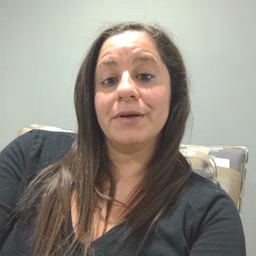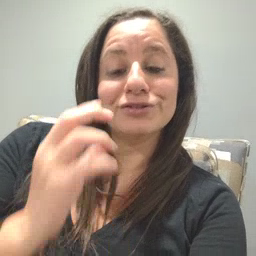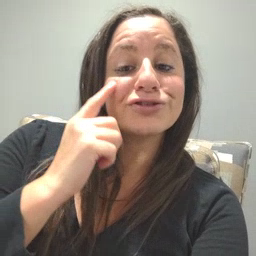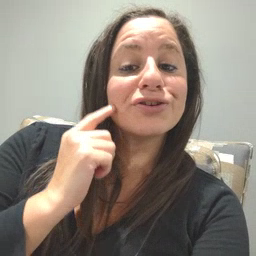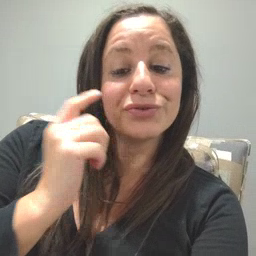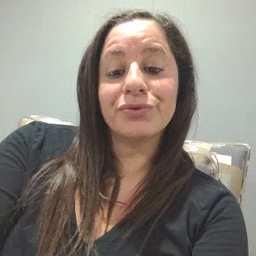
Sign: cheek